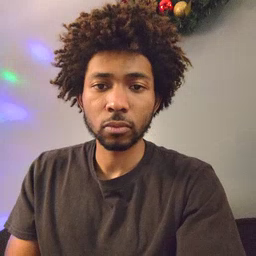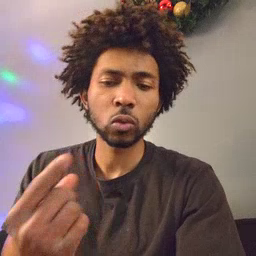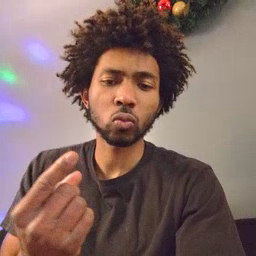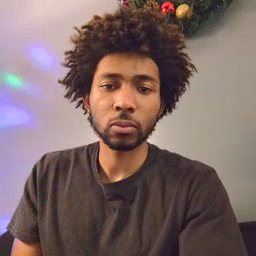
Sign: owie